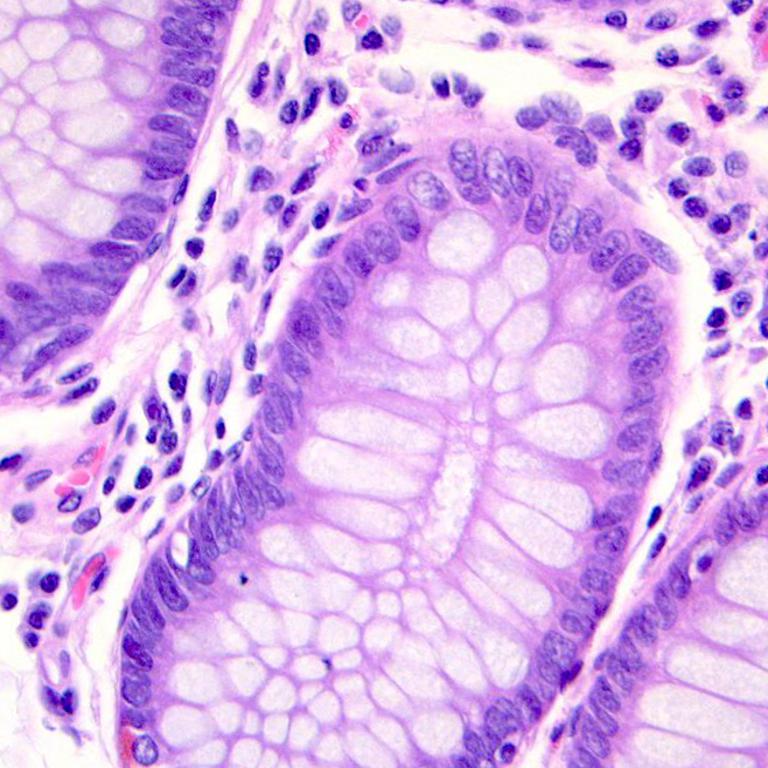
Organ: colon
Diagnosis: benign